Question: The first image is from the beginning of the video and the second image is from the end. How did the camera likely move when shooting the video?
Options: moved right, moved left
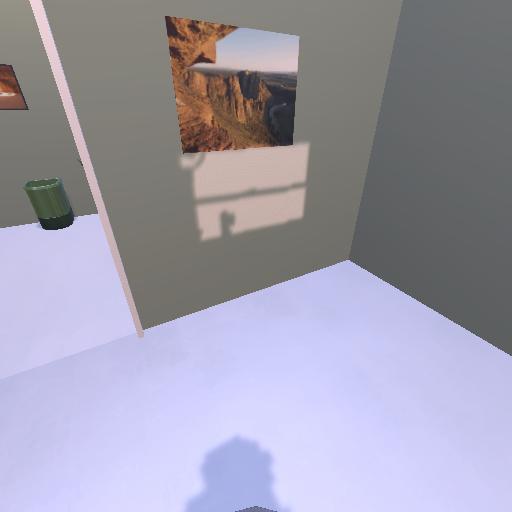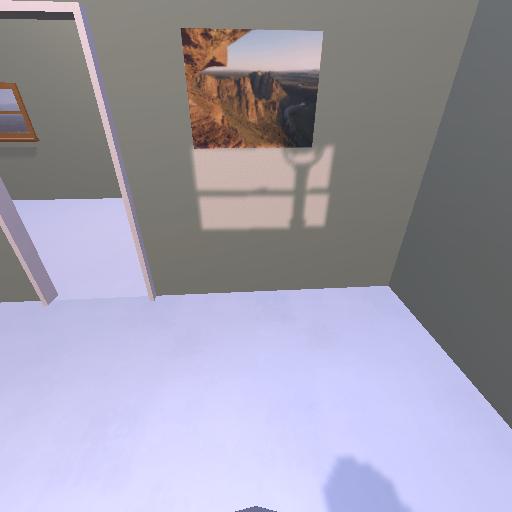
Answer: moved right